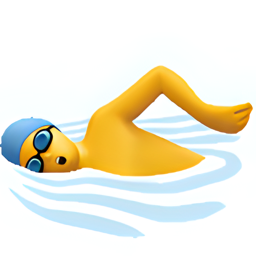
Name: swimmer
Emoji: 🏊
Group: People & Body
Sub-group: person-sport